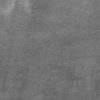
Label: not_dusty